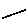
Label: line